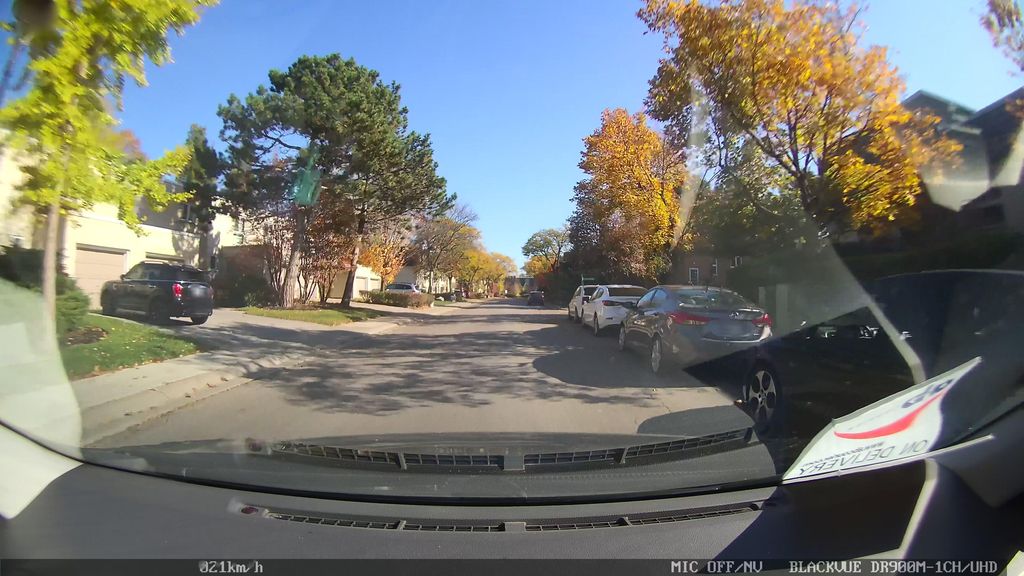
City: toronto